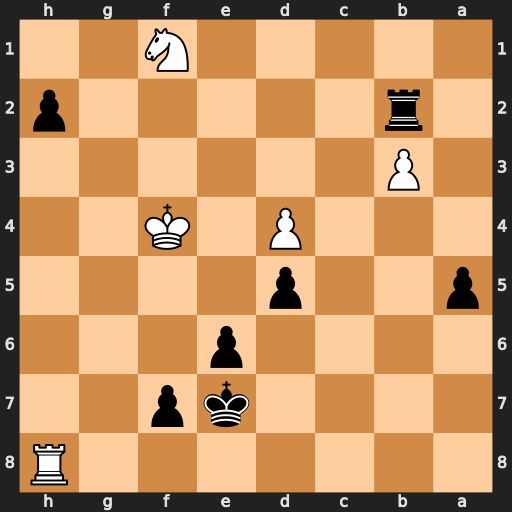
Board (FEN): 7R/4kp2/4p3/p2p4/3P1K2/1P6/1r5p/5N2
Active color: b
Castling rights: -
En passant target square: -
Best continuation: Rf2+ Ke3 Rxf1